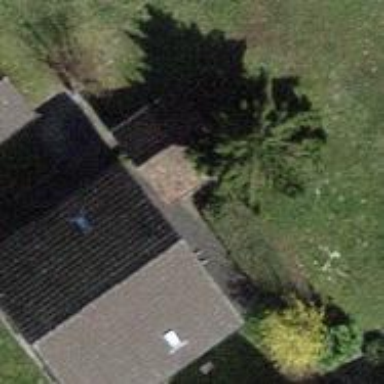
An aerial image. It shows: Building with tile roof.